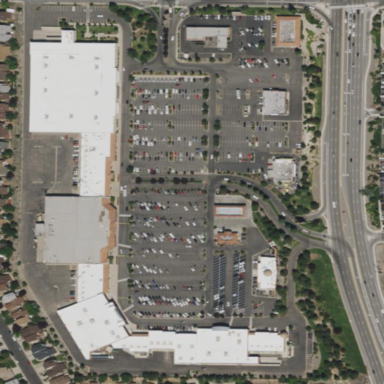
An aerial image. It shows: Retail area.